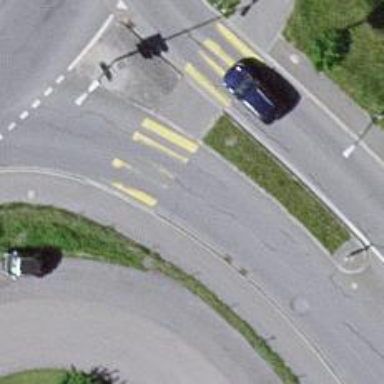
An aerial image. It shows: Primary road with asphalt surface.